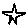
Label: star